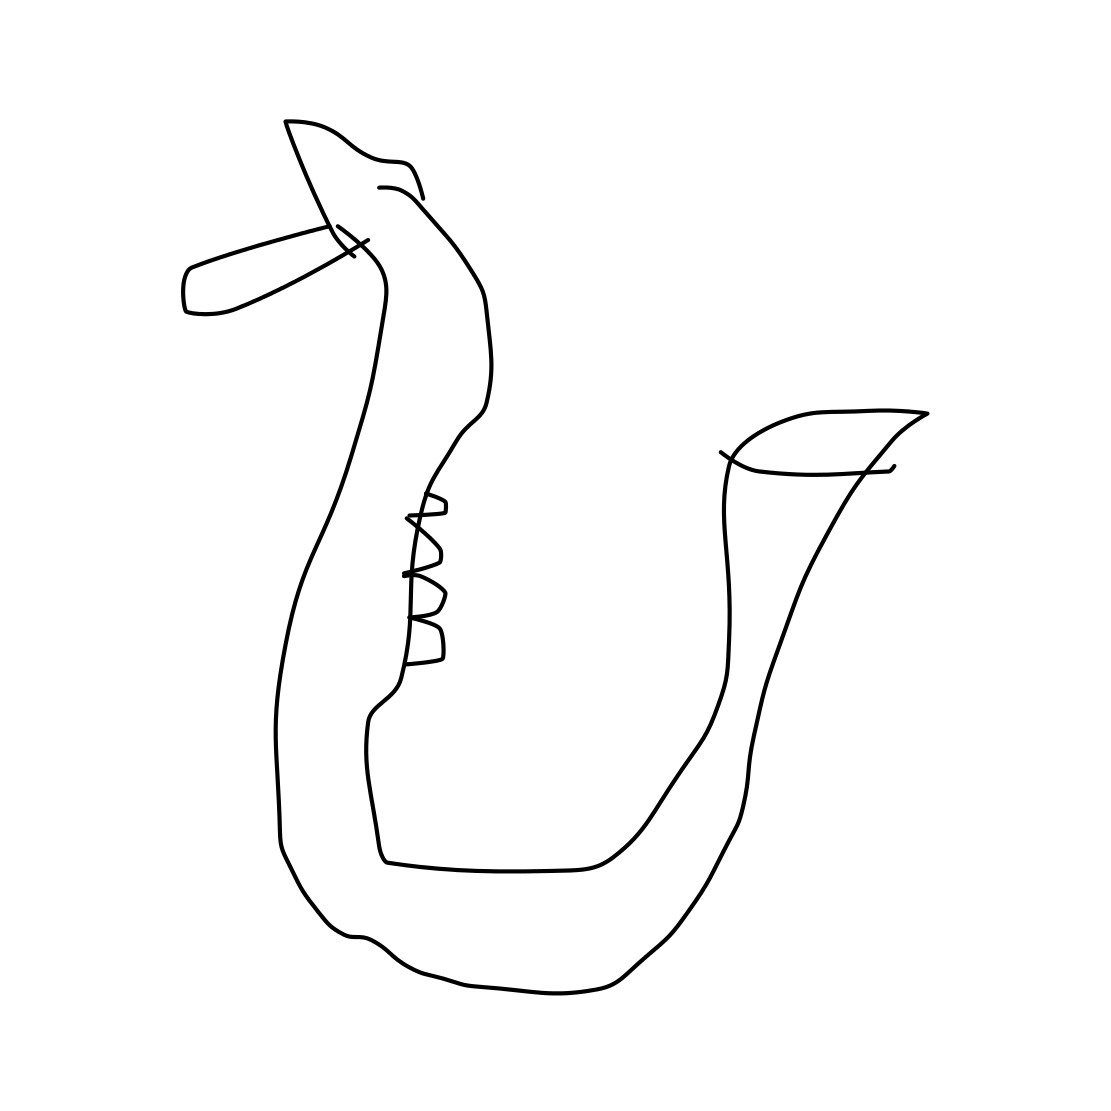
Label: saxophone